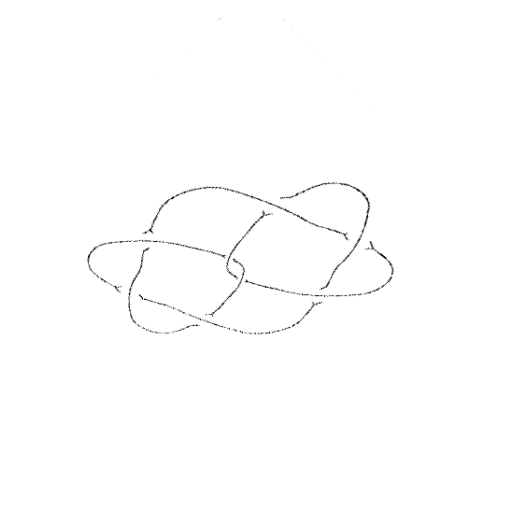
Crossing number: 8